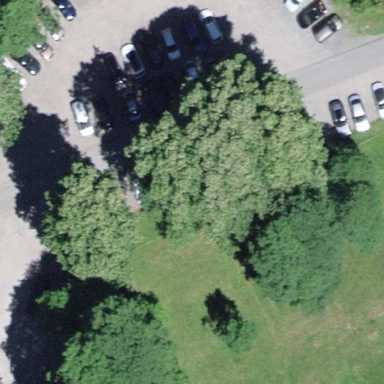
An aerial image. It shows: Parking area with surface.